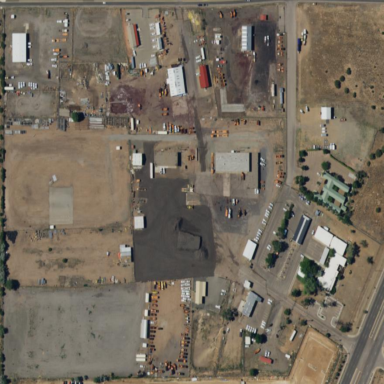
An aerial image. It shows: Industrial area primarily used for road transport.